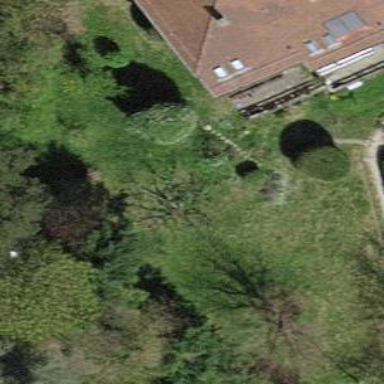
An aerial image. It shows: Garden enclosed by fence.